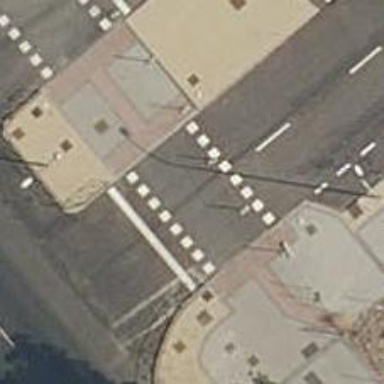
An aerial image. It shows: Zebra crossing with traffic signals. The crossing is marked by traffic lights.